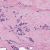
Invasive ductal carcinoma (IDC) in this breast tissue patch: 0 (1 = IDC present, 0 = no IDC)